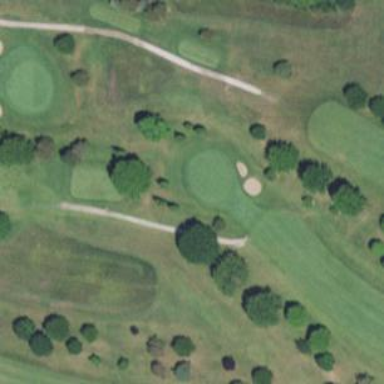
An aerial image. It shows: Path for golf carts.